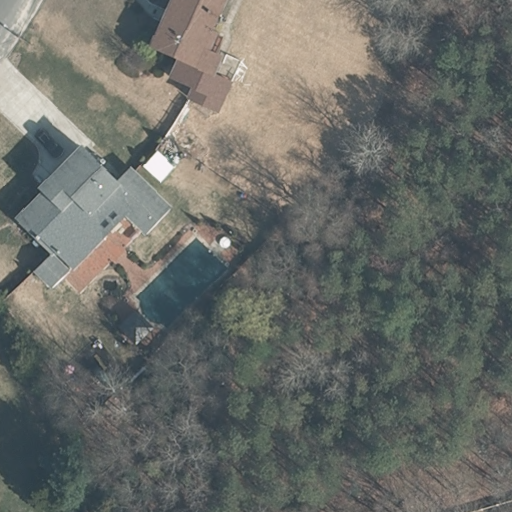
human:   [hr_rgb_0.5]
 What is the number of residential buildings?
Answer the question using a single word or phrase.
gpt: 2

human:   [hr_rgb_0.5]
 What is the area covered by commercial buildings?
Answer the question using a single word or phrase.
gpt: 0m2

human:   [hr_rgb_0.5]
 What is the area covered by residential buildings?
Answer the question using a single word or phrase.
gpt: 720m2

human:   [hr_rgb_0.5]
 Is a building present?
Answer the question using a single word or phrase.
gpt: yes

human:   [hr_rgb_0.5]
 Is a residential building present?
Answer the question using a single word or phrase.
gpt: yes

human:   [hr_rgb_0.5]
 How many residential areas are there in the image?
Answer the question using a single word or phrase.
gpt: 1

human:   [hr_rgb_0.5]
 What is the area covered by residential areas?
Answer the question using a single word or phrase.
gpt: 9196m2

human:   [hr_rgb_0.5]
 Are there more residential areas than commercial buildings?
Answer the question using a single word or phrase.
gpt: yes

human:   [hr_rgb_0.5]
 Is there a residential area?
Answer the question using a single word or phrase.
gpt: yes

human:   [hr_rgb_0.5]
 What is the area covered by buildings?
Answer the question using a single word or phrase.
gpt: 742m2

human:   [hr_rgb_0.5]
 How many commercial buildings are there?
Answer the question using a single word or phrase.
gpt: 0

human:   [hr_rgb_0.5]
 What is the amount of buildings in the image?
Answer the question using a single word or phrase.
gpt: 3

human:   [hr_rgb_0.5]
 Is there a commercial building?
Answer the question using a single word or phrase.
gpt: no

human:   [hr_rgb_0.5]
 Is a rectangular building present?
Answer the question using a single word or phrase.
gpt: yes

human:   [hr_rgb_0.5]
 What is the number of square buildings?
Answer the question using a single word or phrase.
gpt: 0

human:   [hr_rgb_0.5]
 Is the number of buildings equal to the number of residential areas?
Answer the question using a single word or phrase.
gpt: no

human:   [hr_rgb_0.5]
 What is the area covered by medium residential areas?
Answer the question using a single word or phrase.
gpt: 0m2

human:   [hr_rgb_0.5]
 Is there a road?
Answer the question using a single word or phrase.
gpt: no

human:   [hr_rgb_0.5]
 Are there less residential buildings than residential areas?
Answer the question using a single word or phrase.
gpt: no

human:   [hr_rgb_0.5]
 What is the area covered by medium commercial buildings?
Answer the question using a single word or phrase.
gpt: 0m2

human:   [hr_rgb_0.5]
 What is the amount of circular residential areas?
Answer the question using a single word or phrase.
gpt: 0

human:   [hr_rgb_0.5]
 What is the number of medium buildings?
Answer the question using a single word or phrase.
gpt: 2

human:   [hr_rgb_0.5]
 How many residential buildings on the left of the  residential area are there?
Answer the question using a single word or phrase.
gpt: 0

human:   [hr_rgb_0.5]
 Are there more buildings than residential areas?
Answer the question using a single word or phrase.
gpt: yes

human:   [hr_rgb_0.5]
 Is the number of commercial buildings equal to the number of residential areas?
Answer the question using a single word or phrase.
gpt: no

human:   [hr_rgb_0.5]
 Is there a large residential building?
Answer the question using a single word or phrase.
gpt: no

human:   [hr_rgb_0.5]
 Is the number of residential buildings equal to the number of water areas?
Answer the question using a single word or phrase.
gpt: no

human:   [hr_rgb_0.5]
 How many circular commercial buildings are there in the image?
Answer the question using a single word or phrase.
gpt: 0

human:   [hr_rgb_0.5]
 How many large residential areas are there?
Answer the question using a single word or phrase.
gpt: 1

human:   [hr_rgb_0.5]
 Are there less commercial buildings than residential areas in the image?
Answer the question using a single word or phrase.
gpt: yes

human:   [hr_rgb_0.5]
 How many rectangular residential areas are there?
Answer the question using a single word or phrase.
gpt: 0

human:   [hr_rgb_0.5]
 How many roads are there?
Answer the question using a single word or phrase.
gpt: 0

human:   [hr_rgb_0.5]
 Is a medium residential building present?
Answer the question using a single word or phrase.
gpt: yes

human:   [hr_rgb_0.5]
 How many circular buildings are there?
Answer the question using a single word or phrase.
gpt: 0

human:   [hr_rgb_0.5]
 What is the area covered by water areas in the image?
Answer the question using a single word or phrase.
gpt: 0m2

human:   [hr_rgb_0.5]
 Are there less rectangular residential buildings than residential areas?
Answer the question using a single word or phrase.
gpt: yes

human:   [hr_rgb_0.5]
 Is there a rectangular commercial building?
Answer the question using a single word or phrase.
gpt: no

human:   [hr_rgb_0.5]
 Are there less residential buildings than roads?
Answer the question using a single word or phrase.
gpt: no

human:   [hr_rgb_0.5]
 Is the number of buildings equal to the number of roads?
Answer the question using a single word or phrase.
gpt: no

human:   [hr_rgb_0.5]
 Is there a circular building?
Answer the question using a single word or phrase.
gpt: no

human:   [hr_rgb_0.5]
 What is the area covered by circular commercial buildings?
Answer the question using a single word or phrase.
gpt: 0m2

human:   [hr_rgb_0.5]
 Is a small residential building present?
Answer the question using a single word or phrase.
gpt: no

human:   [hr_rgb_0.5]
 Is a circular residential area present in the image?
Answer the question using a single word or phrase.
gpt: no

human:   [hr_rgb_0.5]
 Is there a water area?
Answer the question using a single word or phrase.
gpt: no

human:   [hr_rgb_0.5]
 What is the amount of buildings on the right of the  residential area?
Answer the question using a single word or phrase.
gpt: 3

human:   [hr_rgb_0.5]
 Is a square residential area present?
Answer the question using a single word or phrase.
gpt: no

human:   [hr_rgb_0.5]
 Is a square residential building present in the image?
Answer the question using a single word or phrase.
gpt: no

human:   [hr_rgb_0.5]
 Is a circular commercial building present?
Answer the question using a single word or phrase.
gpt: no

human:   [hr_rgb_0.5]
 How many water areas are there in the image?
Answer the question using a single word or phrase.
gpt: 0

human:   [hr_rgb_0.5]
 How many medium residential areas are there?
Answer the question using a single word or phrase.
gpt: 0

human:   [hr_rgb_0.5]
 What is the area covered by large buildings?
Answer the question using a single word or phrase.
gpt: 0m2

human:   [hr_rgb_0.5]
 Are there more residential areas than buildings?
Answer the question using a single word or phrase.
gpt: no

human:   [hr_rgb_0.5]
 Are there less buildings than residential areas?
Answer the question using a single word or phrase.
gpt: no

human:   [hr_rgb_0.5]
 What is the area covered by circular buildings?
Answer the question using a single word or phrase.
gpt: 0m2

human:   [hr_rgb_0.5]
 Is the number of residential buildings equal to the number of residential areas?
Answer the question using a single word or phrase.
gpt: no

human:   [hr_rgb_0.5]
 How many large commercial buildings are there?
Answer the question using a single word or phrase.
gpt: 0

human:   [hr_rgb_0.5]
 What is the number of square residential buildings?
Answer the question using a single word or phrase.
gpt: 0

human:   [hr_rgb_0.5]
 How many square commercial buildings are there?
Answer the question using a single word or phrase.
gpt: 0

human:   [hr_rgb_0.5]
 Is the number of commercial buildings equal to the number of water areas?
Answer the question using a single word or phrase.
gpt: yes

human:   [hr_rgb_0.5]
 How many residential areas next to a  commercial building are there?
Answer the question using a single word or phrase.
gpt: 0

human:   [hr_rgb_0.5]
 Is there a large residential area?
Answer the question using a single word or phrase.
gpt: yes

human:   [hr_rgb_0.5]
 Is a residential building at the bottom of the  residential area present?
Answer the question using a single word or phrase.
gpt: yes

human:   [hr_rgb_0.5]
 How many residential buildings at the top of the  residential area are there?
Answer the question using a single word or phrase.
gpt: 0

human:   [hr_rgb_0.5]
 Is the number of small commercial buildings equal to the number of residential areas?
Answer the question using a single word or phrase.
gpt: no